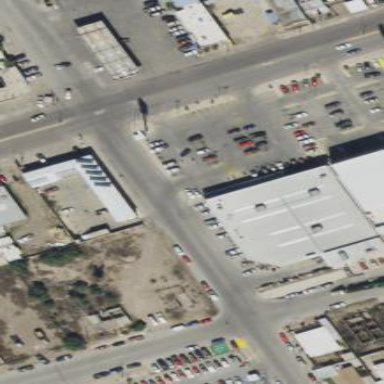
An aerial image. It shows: Supermarket building.